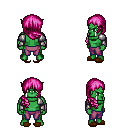
a pixel art fantasy rpg character, male body template, orc, green skin, steel arm armor, magenta pants, pink right-swept hairstyle, brown slippers, four views (front, back, left, right), 2x2 character sprite sheet, small pixel art, hard edges, no anti-aliasing